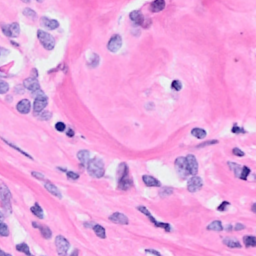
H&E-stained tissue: Breast